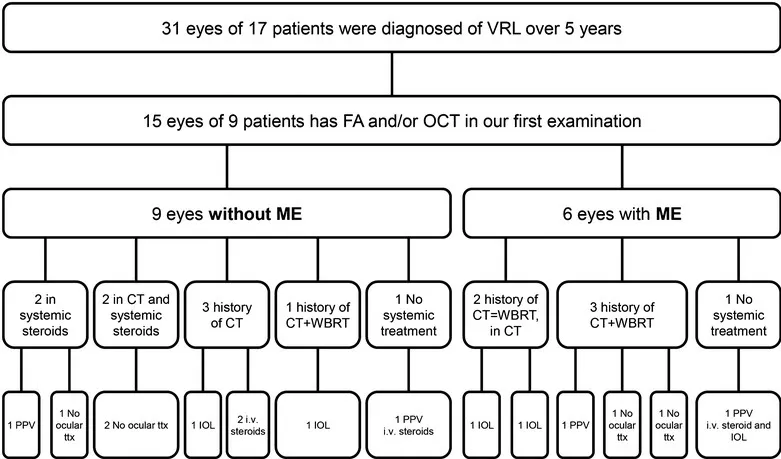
Flowchart of patients with vitreoretinal lymphoma with and without macular edema. Flowchart depicting the selection of vitreoretinal lymphoma (VRL) patients at Mayo Clinic. Fluorescein angiography (FA), optical coherence tomography (OCT), macular edema (ME), treatment (ttx), intravitreal (i. V. ), cataract surgery with intraocular lens implantation (IOL), pars plana vitrectomy (PPV), whole-brain radiotherapy (WBRT), chemotherapy (CT). The point marks the eye that developed ME during our follow-up. Arrows mark eyes without radiation retinopathy (RR).
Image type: chart (chart)